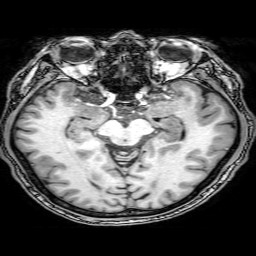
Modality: T1w
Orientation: coronal
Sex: male
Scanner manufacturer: philips
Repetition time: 0.00813 s
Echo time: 0.00372 s